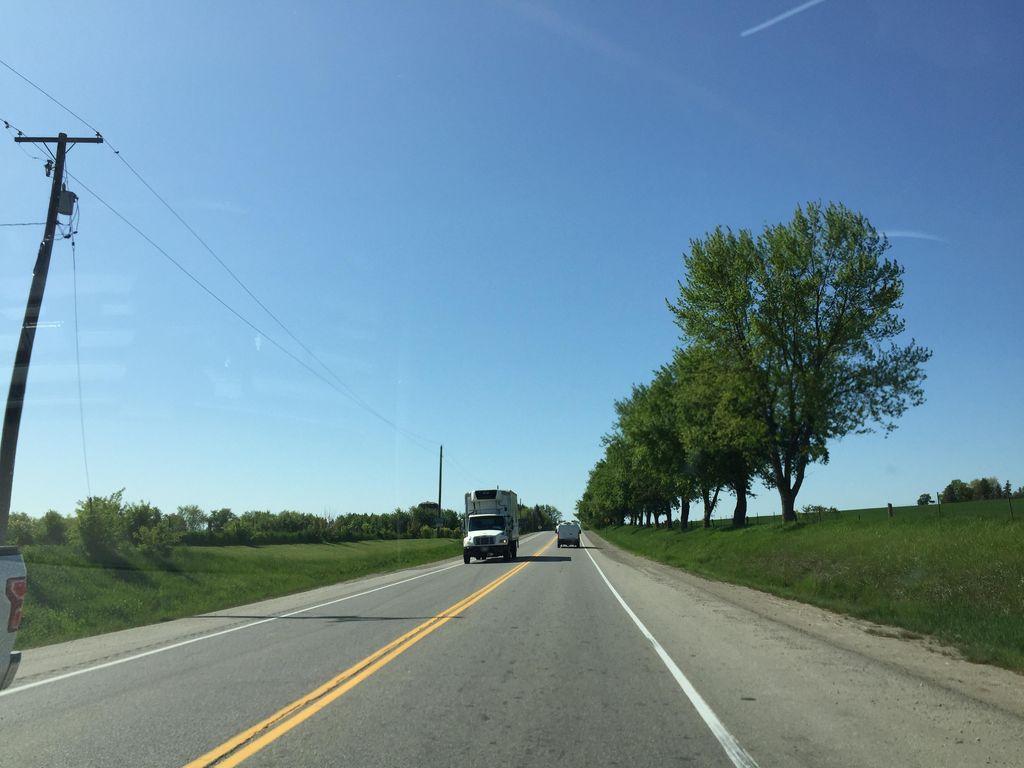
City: kitchener-waterloo